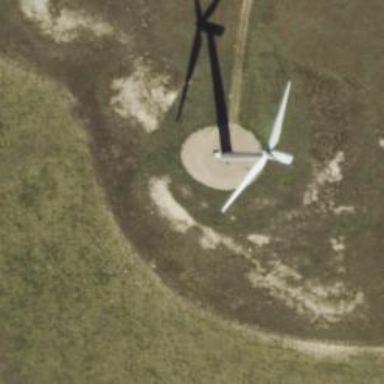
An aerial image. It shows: Wind generator powered by wind turbine.